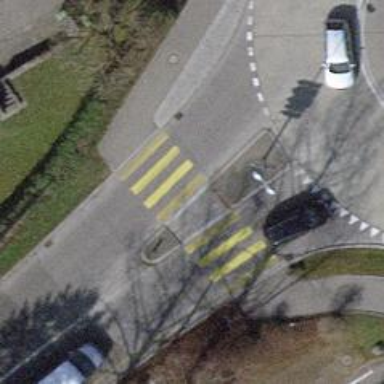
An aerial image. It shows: Zebra crossing on the road.